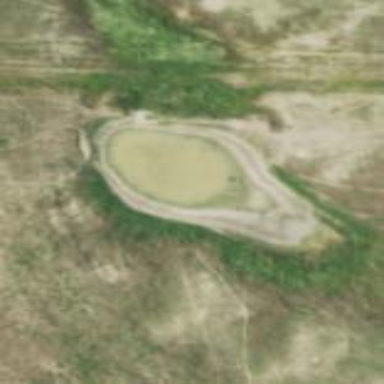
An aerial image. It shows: Reservoir.